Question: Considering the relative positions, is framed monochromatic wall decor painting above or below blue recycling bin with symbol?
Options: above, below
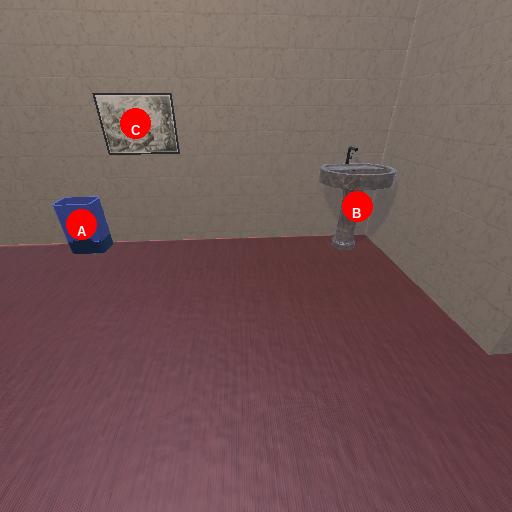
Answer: above